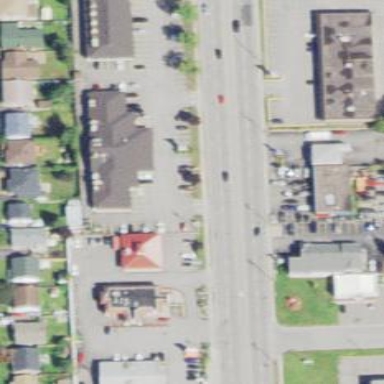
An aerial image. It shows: Retail area.